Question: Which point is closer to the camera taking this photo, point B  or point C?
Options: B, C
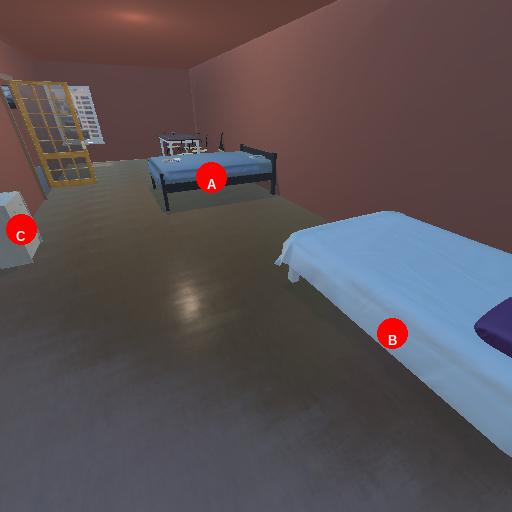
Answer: B